Question: I am trying to modify a stored proc and I am getting this error because the proc has this line of code:
'''
RAISERROR (@ErrorMessage, -- Message text.
@ErrorSeverity, -- Severity.
@ErrorState -- State.
) with log;
'''
> Only System Administrator can specify WITH LOG option for RAISERROR command.
But I do have sysadmin permissions. What's missing?

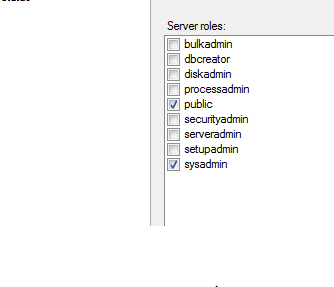
Answer: I wasn't running under sa. Once I disconnected and reconnected. It worked !